Field crop: maize
Growth stage: 1
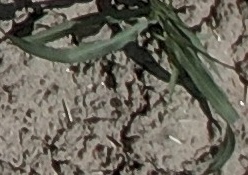
Species: sorghum